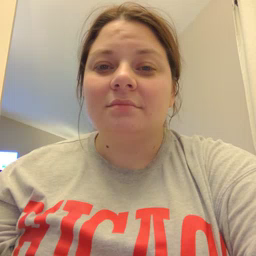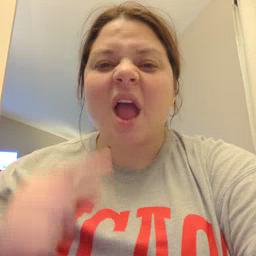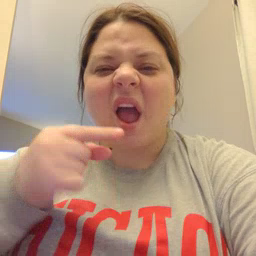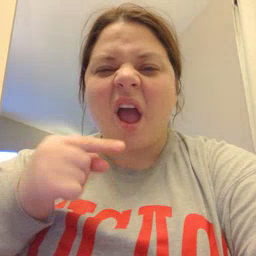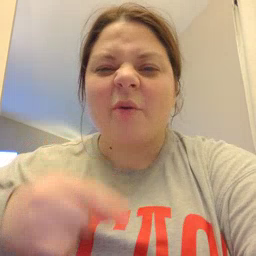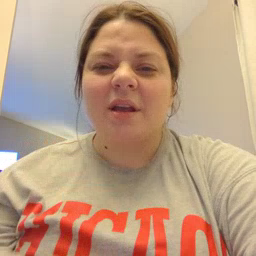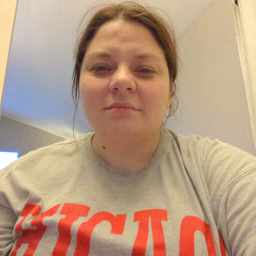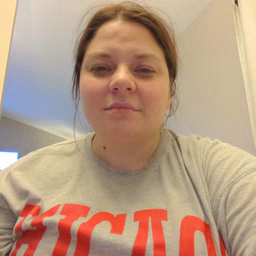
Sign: owie